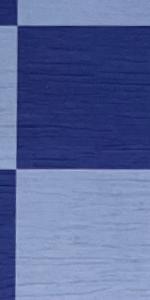
Label: Empty